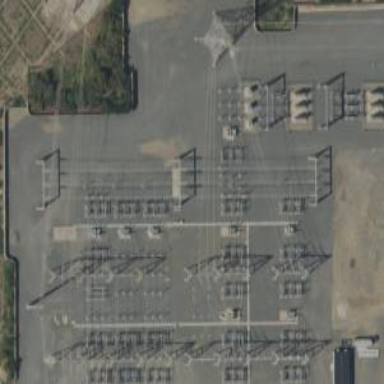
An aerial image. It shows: Switch for power supply.